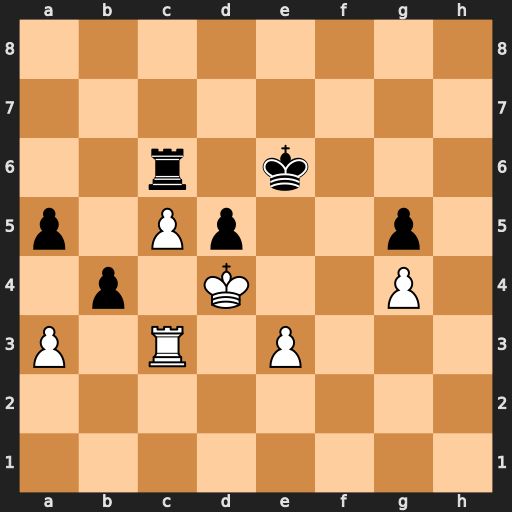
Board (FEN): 8/8/2r1k3/p1Pp2p1/1p1K2P1/P1R1P3/8/8
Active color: w
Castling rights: -
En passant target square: -
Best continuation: axb4 axb4 Rb3 Ra6 Rxb4